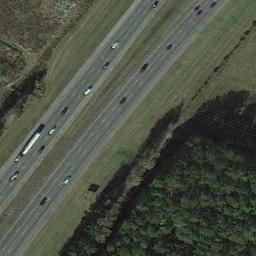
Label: freeway